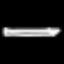
Label: pencil